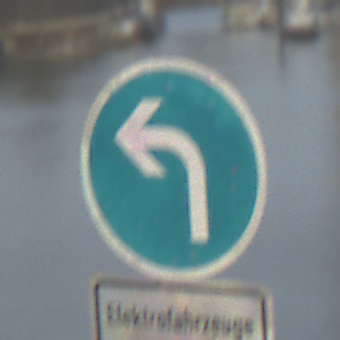
Verkehrszeichen: VorgeschriebeneFahrtrichtungLinks
Zusatzzeichen unten: BesondereFahrzeugeUndTransportgueter10
Umgebung: Outdoor, Urban
Tageszeit: SunriseSunset
Wetter: PartlyCloudy
Licht: Natural
Jahreszeit: NotSpecified
Kontrast: LowContrast